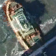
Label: Towing_vessel